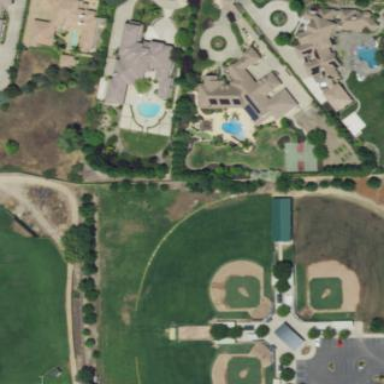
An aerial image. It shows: Baseball pitch for leisure land activities.